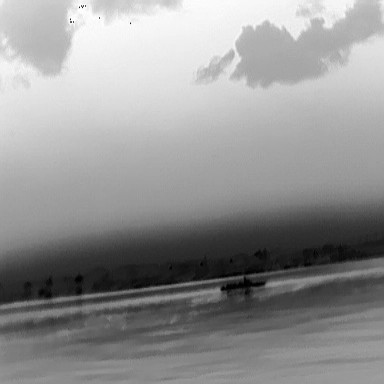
There is a warship in the infrared image.